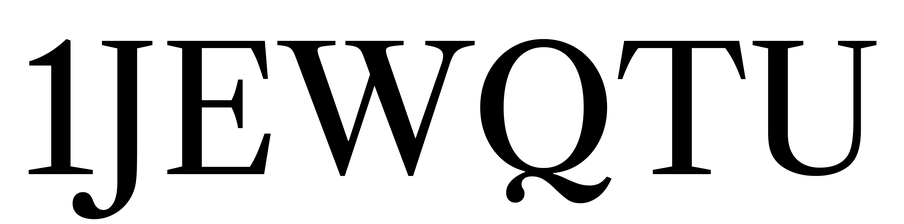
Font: LibreCaslonText_Regular